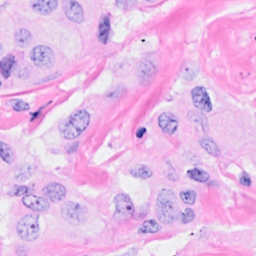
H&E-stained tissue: Breast